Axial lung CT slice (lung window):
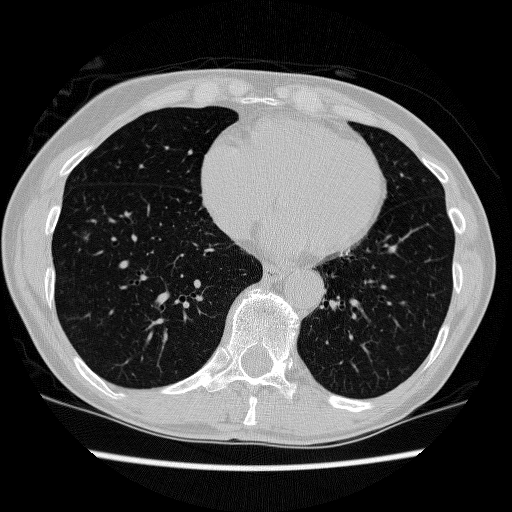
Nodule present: no